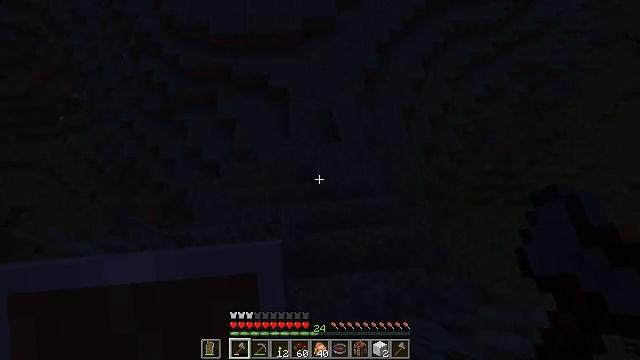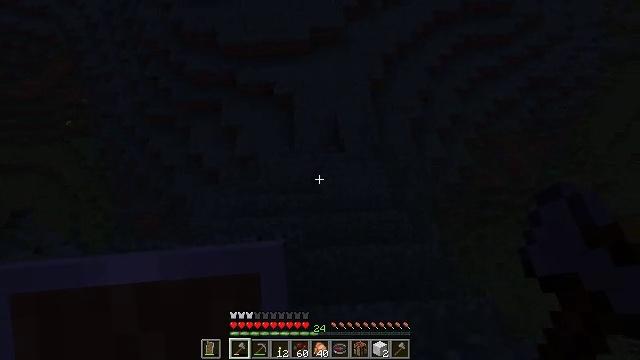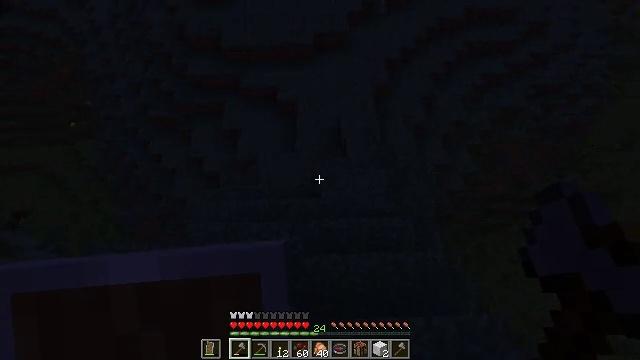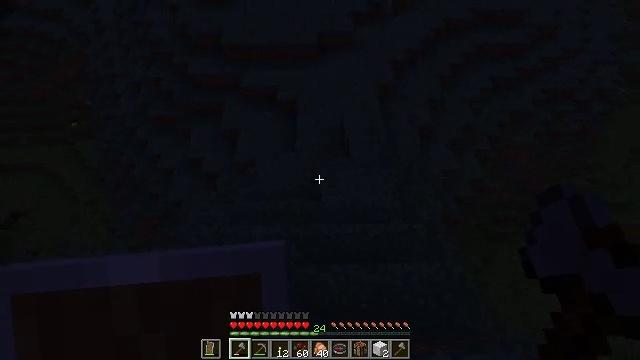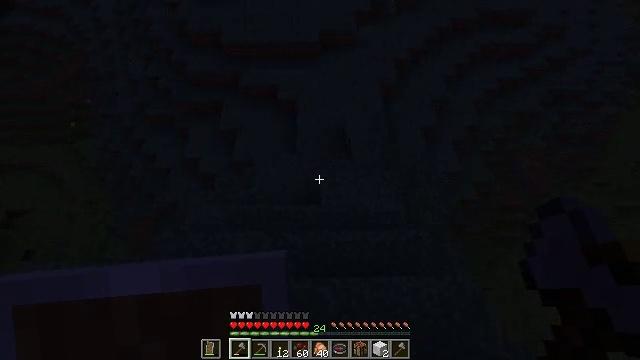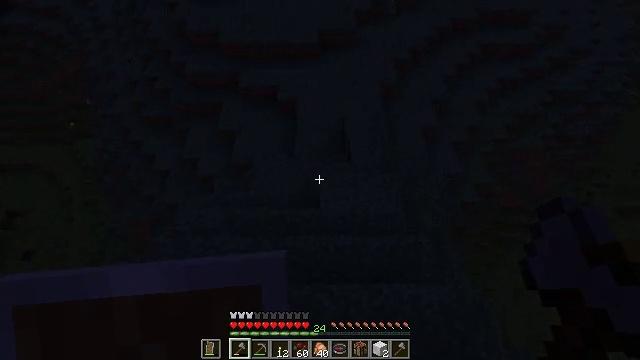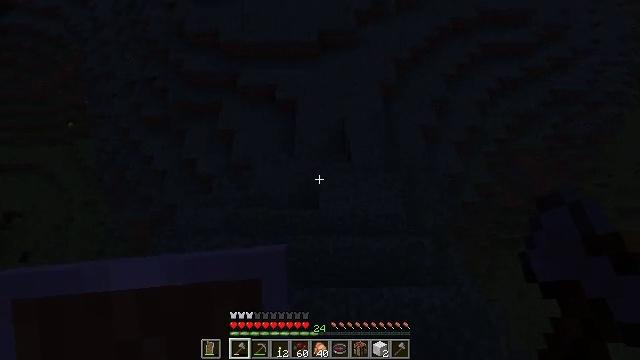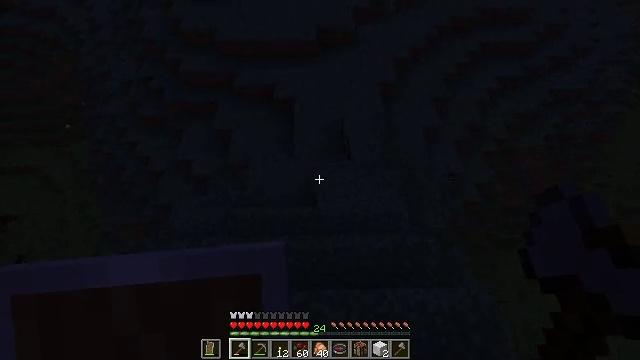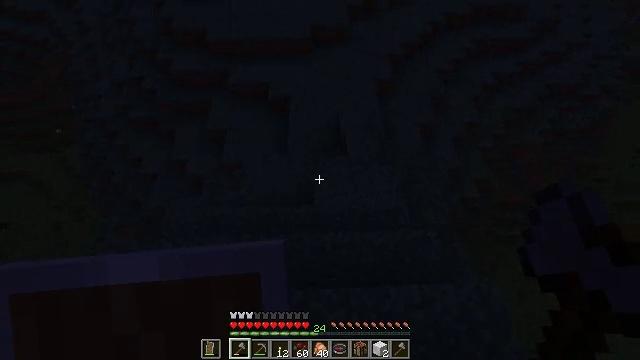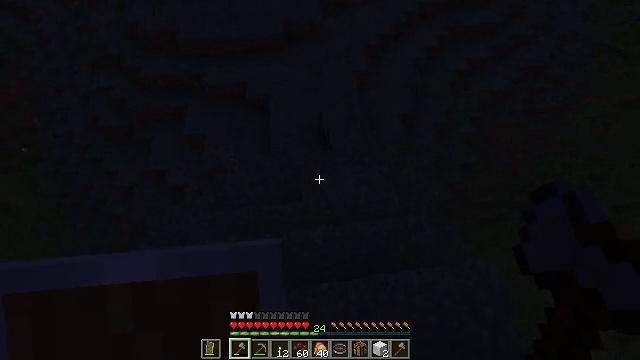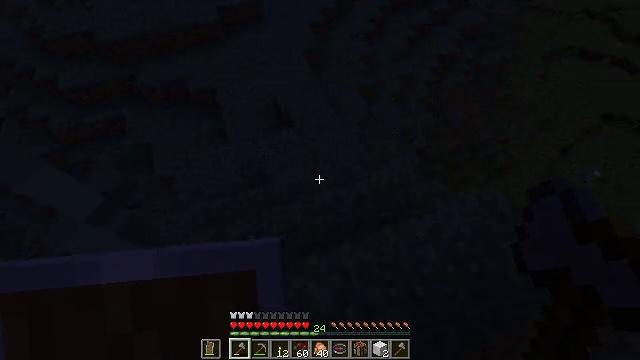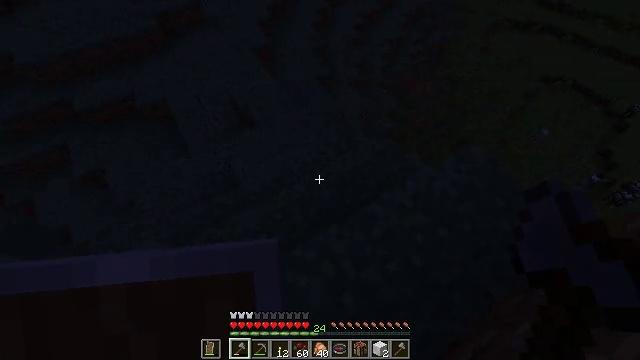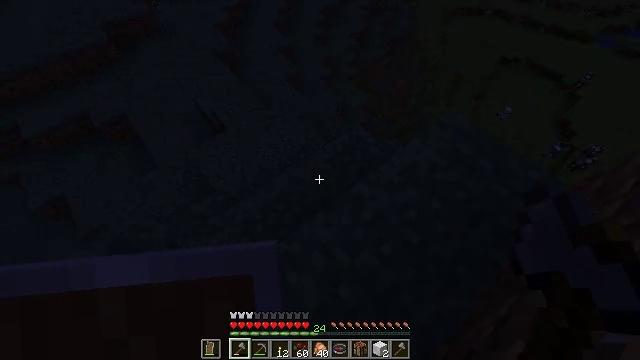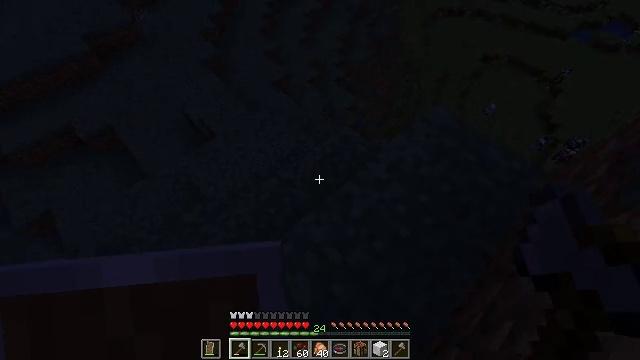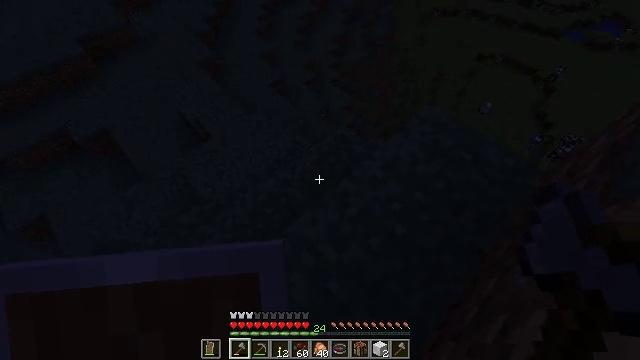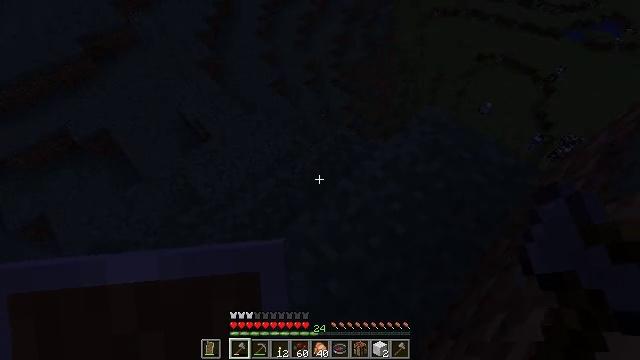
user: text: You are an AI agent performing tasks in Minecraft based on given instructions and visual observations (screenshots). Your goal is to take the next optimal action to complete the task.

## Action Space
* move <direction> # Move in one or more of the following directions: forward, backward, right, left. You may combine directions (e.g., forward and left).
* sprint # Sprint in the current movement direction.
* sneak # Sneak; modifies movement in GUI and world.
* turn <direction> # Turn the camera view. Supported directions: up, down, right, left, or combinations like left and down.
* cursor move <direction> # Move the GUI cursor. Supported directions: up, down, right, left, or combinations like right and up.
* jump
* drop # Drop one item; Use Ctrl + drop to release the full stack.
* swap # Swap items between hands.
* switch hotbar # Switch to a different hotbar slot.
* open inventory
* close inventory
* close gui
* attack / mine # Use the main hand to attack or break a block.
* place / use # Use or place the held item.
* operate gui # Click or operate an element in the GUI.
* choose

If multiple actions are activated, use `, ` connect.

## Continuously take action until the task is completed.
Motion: motion action
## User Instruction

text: Combat the sheep.
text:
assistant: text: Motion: move forward, turn left and up
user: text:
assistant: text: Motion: move forward, turn up
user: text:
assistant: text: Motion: move forward, turn left and up
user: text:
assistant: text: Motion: no_op
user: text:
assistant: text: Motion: no_op
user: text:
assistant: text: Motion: no_op
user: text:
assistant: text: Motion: move back
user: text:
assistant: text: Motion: move back, turn right
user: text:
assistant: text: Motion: move back, turn right
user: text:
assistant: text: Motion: move back, turn right
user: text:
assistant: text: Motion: turn right
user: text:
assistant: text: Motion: turn right
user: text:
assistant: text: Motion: turn right
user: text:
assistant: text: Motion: no_op
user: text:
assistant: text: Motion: no_op
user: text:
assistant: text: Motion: move forward
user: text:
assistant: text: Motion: move forward
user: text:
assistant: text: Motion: move forward
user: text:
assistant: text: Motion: move forward
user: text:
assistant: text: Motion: move forward, turn left and up
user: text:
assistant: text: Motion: move forward, turn left and up
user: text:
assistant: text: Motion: move forward, turn left
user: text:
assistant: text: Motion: move forward, turn left
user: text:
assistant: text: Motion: move forward, turn left
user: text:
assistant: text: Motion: move forward
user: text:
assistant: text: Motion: move forward
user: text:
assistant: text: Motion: move forward, turn right
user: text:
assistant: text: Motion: move forward, turn right and up
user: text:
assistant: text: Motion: move forward, turn left
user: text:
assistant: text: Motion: move forward, turn left and up